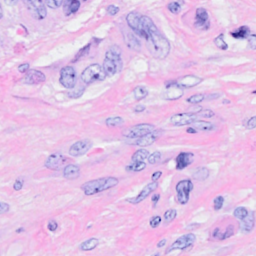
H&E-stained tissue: Breast